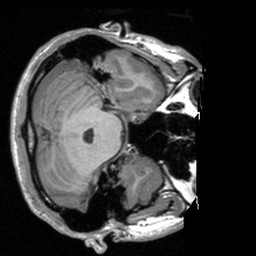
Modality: T1w
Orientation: axial
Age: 20
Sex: male
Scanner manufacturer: siemens
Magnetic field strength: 3 T
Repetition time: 1.9 s
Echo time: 0.00226 s